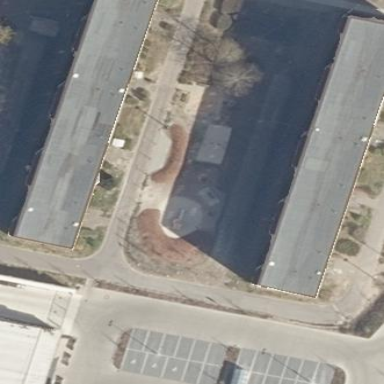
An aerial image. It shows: Apartment building with flat roof.